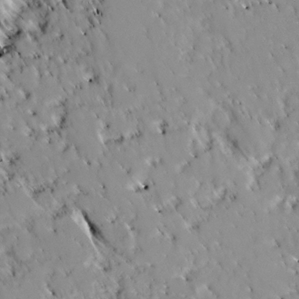
Label: non_frost